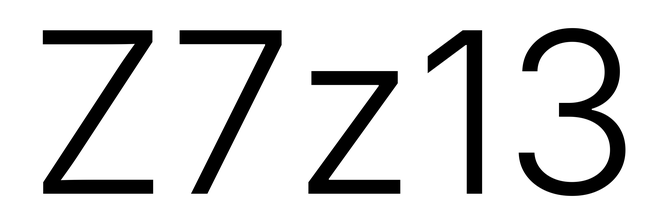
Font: Inter_Light